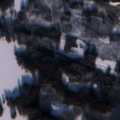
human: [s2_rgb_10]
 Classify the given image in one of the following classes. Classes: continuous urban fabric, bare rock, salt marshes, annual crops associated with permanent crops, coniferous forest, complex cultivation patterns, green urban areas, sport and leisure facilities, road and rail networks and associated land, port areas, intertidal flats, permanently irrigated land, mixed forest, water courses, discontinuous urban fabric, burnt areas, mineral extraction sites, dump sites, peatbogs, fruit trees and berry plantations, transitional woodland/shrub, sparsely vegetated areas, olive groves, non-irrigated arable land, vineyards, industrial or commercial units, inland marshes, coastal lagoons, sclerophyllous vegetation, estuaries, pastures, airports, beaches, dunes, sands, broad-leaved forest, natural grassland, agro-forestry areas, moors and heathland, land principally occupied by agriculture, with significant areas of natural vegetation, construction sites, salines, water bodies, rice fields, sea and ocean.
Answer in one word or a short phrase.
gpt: broad-leaved forest, mixed forest, transitional woodland/shrub, water bodies